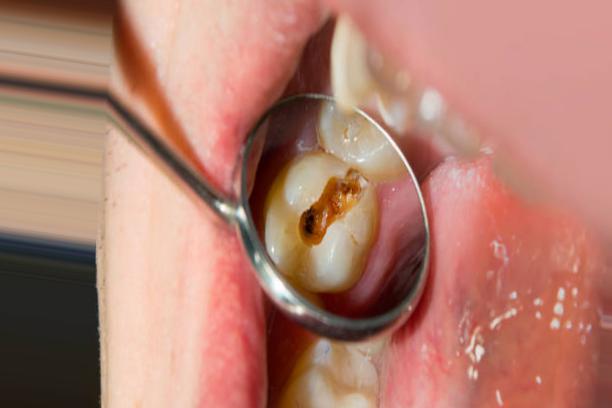
Condition: Caries